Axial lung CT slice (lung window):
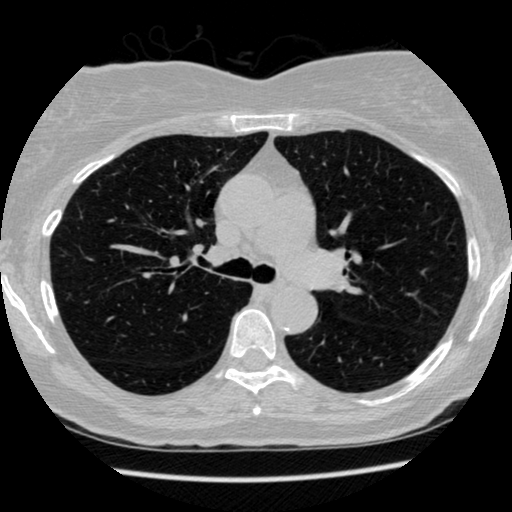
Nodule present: no